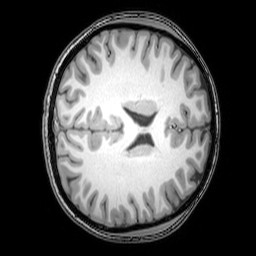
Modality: T1w
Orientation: axial
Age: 23
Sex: female
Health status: healthy
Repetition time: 0.081 s
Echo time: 0.037 s